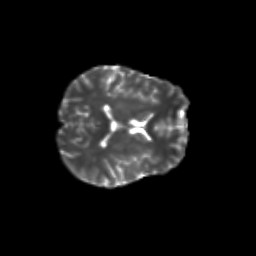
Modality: T2w
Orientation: axial
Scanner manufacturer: siemens
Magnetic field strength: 3 T
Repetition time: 9.2 s
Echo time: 0.084 s